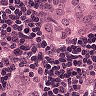
Metastatic tissue present: yes